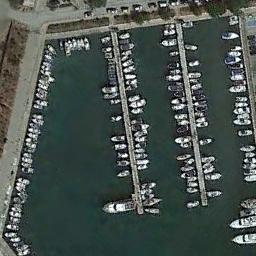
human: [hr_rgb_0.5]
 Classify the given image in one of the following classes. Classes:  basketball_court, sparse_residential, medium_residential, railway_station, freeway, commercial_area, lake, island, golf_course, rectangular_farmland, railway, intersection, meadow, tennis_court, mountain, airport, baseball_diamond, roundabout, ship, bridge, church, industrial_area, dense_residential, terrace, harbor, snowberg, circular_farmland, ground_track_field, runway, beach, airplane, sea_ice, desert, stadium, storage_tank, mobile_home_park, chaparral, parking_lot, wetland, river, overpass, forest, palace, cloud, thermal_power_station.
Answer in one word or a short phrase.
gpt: harbor